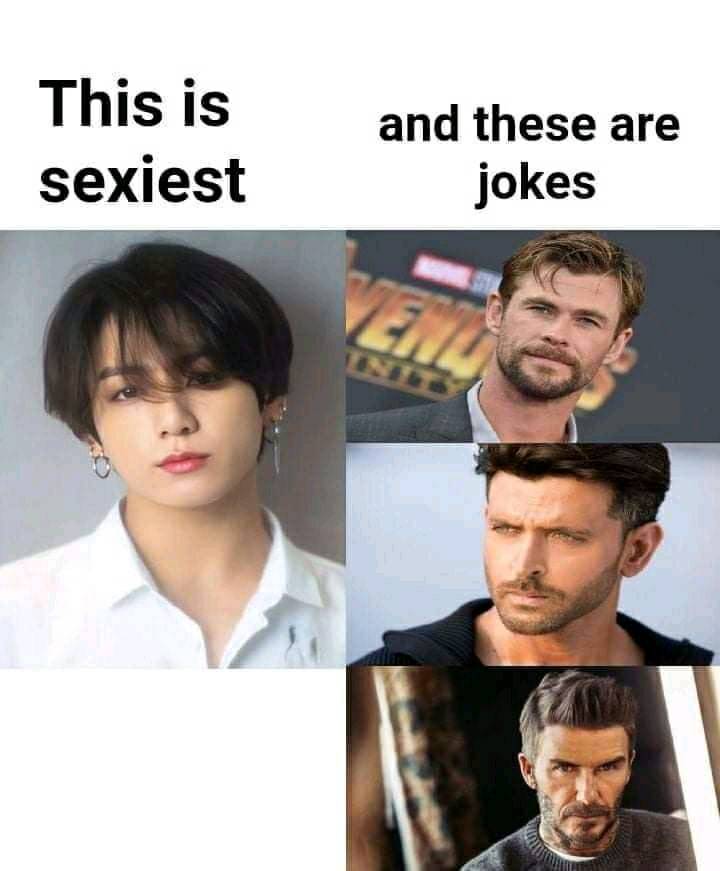
Caption: This is sexiest   and these are jokes
Label: hate